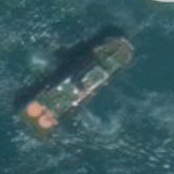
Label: civil